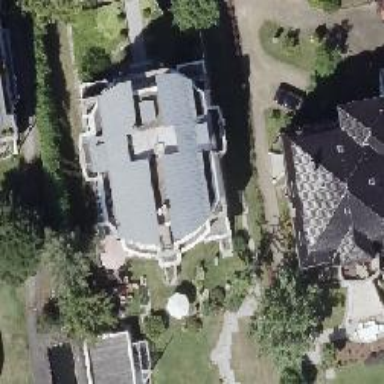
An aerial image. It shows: Round gabled roof apartments building.